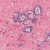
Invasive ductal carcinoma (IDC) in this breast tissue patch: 0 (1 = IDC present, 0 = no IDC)